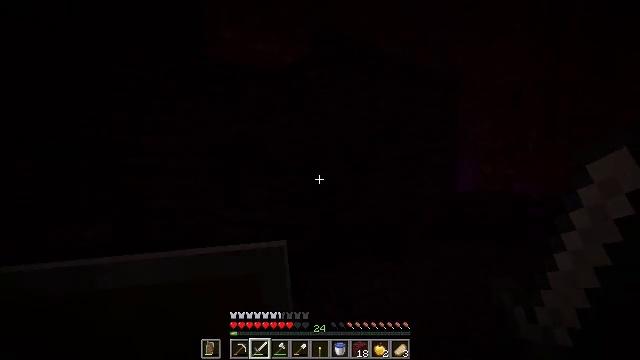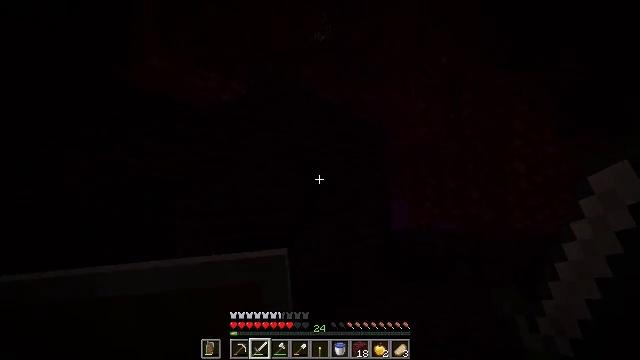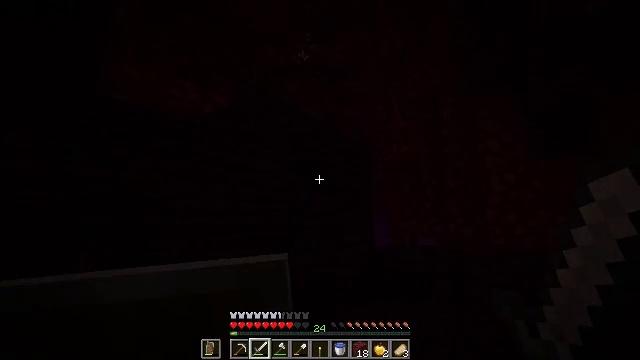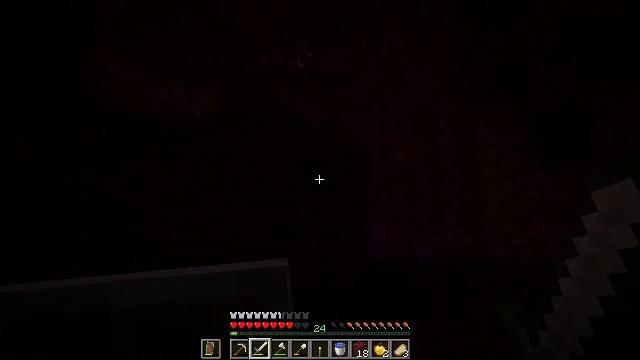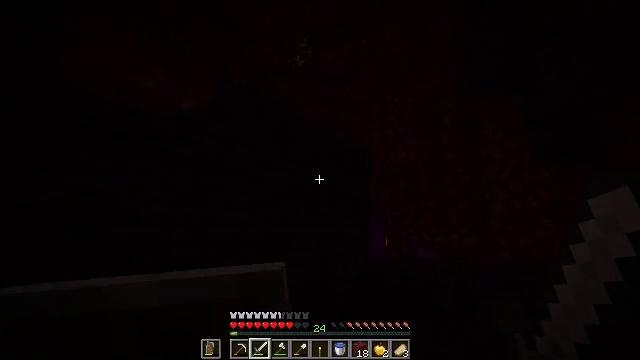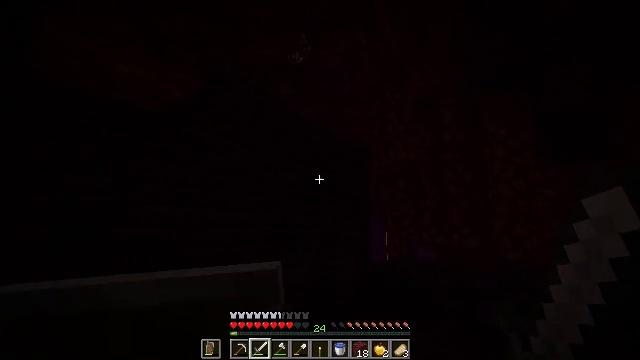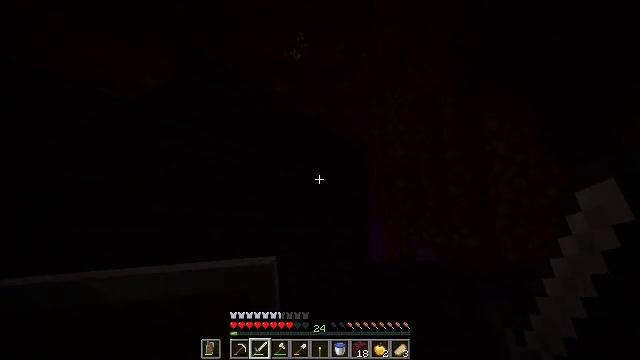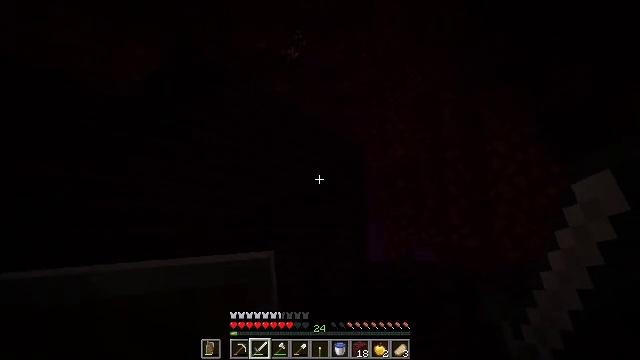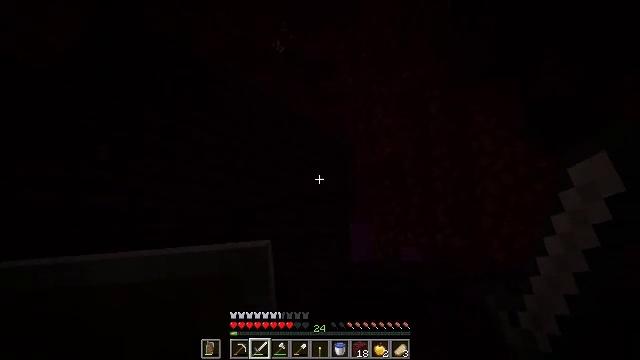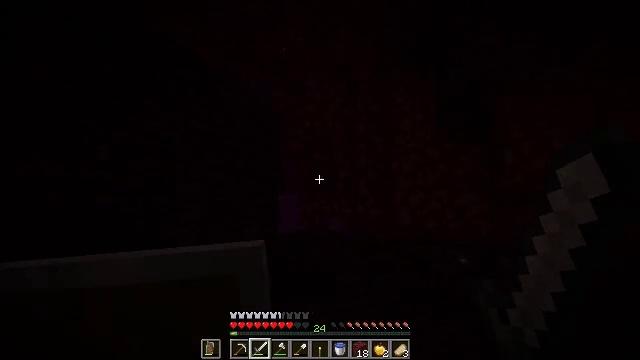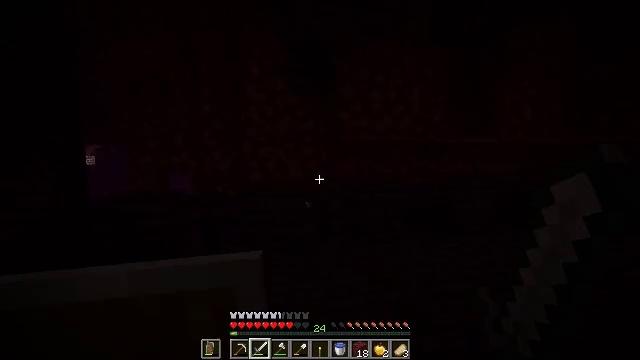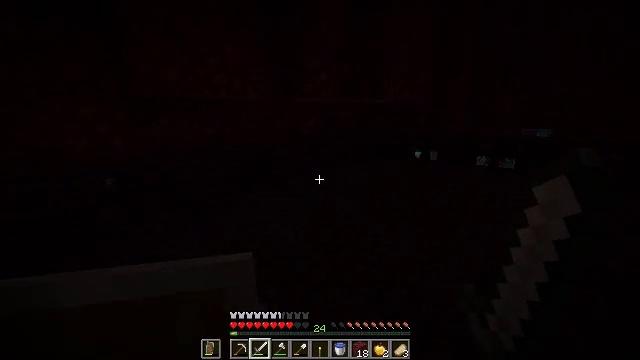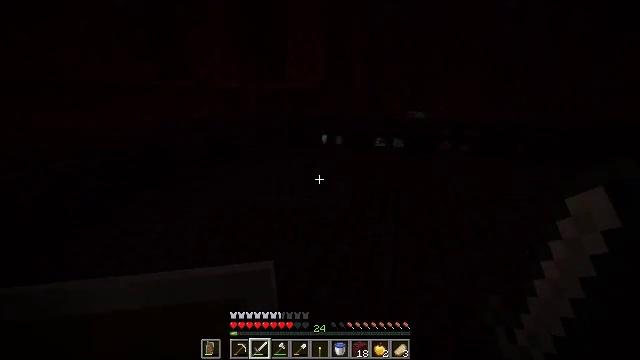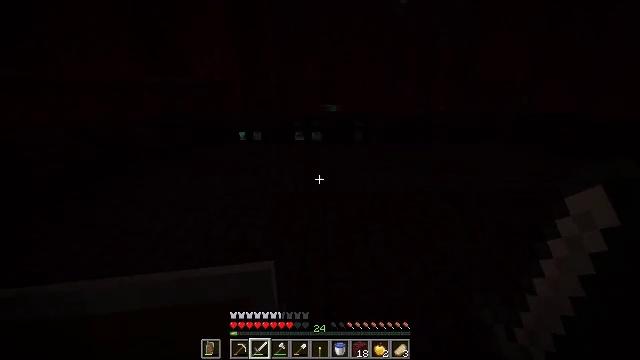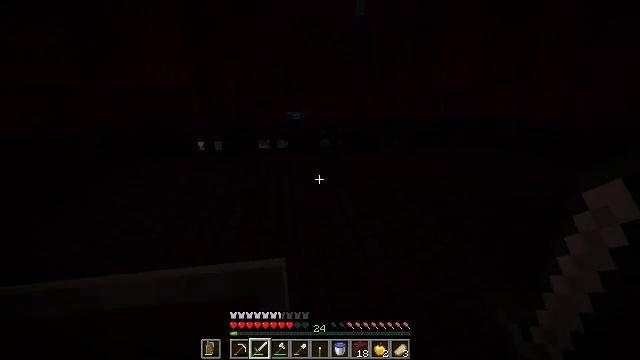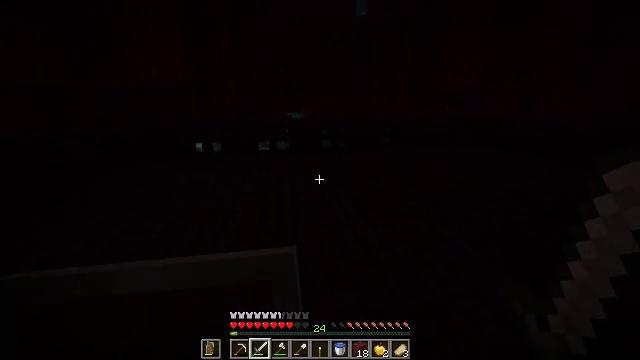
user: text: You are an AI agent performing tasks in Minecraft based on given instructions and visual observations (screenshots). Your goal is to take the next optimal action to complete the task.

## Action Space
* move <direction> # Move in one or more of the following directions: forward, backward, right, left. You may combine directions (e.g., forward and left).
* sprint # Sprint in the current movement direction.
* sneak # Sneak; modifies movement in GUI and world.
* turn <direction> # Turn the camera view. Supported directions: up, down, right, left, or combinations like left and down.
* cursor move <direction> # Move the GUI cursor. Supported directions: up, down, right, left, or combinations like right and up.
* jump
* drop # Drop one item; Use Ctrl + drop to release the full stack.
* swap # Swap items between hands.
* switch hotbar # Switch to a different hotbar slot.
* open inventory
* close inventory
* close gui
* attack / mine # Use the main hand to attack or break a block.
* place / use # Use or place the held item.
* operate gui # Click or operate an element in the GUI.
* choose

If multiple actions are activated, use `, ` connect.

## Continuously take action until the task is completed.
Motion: motion action
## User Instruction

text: Harvest nether bricks from a structure.
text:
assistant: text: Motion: move forward, turn right and up
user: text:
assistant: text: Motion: move forward, turn right and up
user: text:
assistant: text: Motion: move forward, turn right and up
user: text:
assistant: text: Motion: move forward
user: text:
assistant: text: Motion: move forward and move right
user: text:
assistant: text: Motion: move forward and move right
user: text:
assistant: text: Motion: move forward and move right
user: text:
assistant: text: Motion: move forward and move right, turn right
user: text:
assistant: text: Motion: move forward and move right, turn right and down
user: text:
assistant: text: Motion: move forward and move right, turn right and down
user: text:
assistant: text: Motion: move forward and move right, turn right and down
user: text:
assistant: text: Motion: move forward, turn right and down
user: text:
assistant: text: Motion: move forward, turn right and down
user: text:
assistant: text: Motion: move forward, turn right and up
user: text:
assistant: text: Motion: move forward
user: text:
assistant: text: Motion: move forward
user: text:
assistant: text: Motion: move forward
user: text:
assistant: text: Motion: move forward
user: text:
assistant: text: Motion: move forward
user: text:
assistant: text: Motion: move forward
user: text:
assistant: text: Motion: move forward
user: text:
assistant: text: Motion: move forward, turn down
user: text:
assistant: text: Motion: move forward
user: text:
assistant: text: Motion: move forward
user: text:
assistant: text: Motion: move forward
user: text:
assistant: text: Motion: move forward
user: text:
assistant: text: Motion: move forward
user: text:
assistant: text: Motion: move forward, jump
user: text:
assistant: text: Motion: move forward, jump
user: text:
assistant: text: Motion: move forward, jump